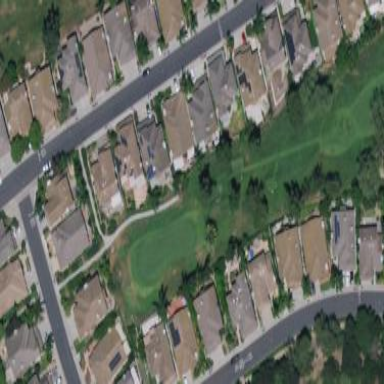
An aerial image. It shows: Rough area in golf course.